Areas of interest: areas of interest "Tailong Runzhu Yuan"
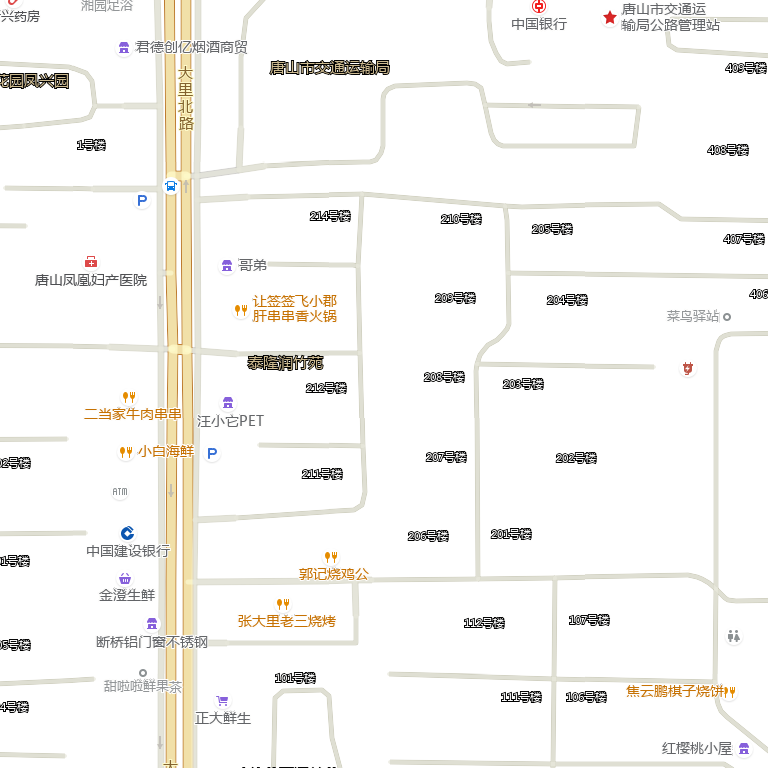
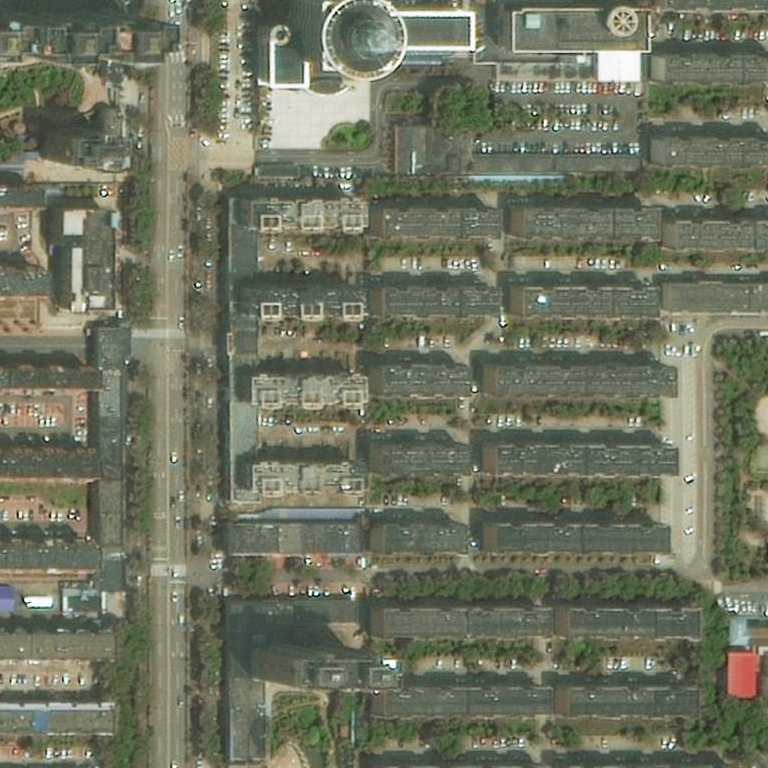